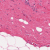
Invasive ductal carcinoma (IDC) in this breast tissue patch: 0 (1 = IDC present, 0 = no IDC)